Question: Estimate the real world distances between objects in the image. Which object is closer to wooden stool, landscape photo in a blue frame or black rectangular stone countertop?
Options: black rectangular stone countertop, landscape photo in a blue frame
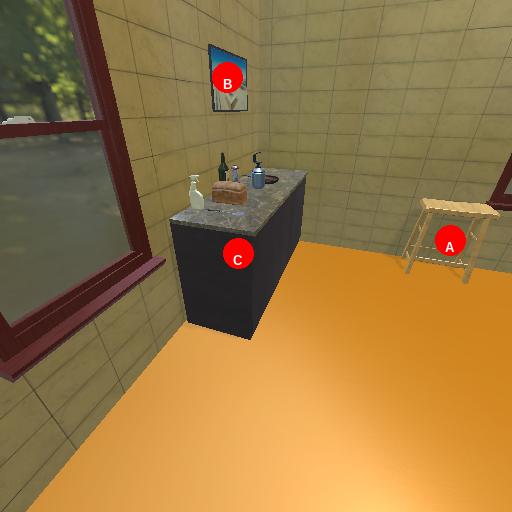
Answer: black rectangular stone countertop